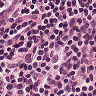
Metastatic tissue present: no